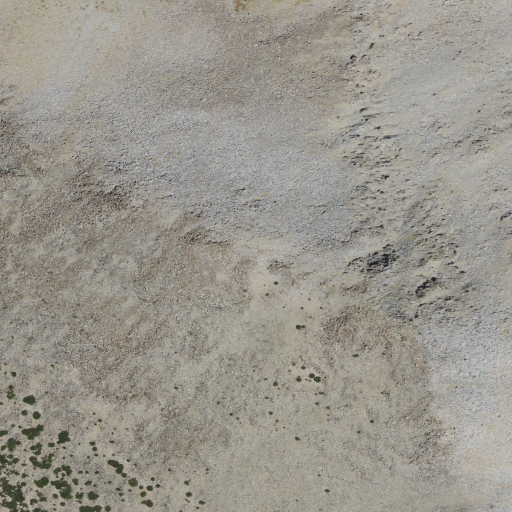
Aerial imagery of mountain in California named Lee Vining Peak containing barren land, shrub, grassland, evergreen forest, and snow